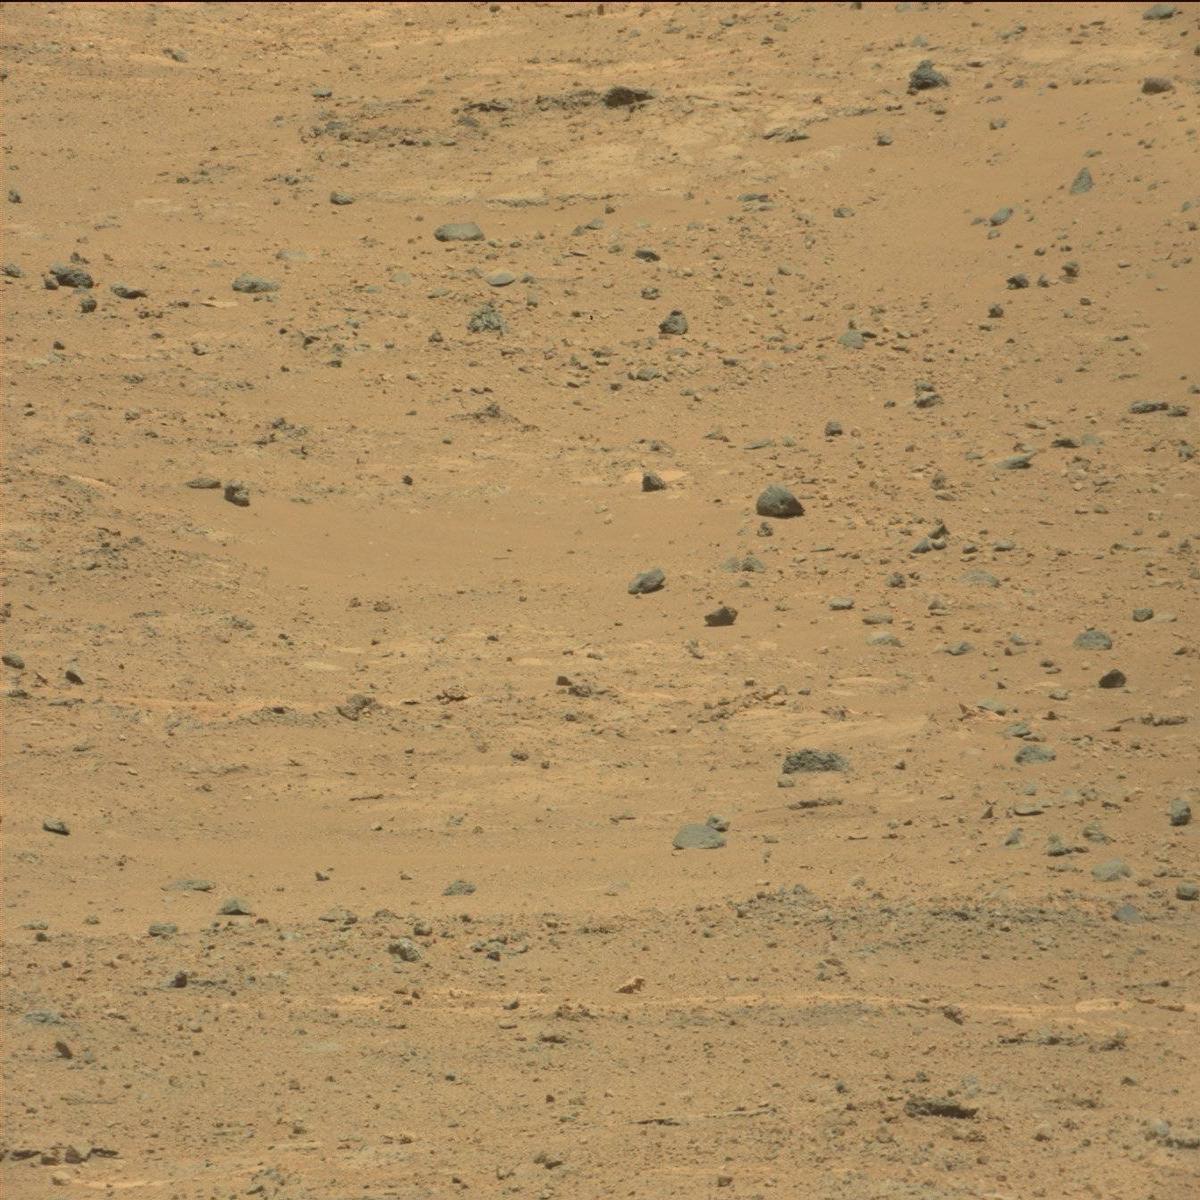
Terrain classes present: Bedrock, Rock, Sand / Soil